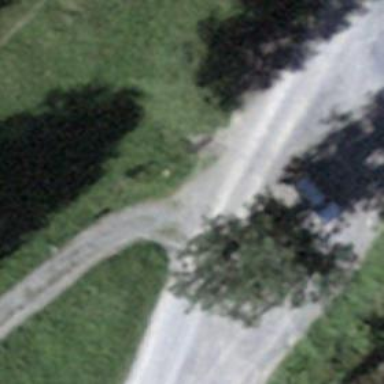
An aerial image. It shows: Guidepost providing information.